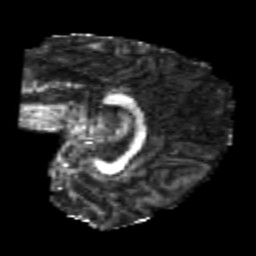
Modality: FA
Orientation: sagittal
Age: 25
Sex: female
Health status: healthy
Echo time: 0.074 s